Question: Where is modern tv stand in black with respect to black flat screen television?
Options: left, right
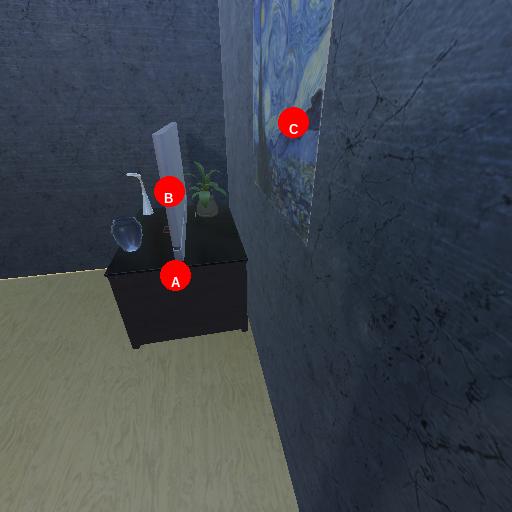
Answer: left